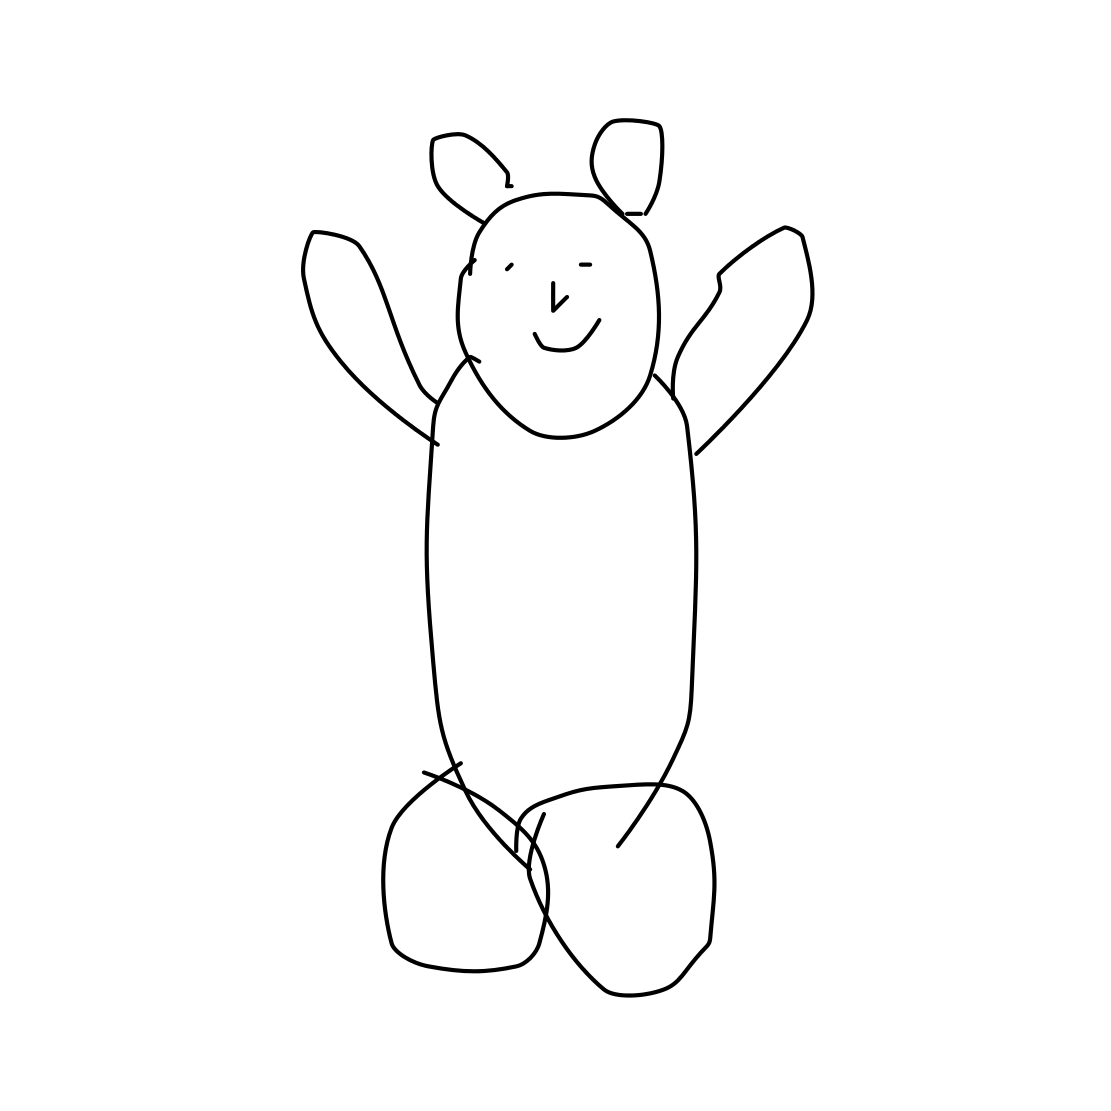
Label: teddy-bear